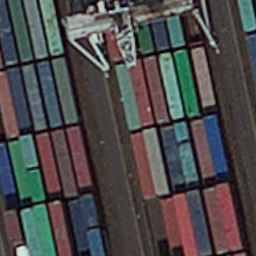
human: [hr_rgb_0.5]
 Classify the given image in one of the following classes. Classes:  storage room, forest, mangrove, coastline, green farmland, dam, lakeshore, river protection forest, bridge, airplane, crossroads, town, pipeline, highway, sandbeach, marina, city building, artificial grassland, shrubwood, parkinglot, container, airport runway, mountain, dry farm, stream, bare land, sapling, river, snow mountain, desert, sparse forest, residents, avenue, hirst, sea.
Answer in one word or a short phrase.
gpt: container